Field crop: maize
Growth stage: 2
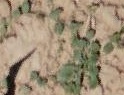
Species: convolvulus